Question: I have been stuck on something on PowerQuery for hours now and I cannot seem to find a solution to my problem.
I try to use "Table.TransformColumns" to change the table.
My code is
'''
= Table.TransformColumns(table,{"A Only",
each Table.SelectRows(_, (X)=> Text.Contains(X[Customer Search Term], [Word A]))})
'''
and the error msg is
> Expression.Error: The column 'Word A' of the table wasn't found.
If I change the [Word A] into "AAA", the code can process normally.
Does anyone know how to use the columns[Word A] instead of the string "AAA"?

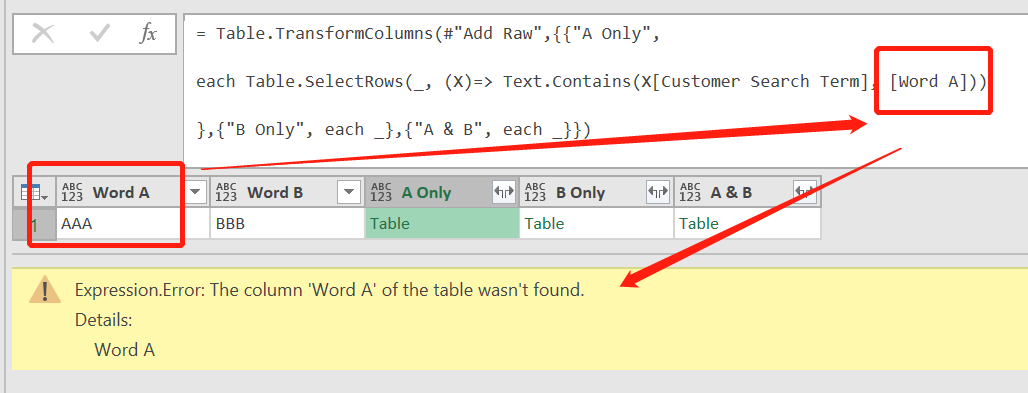
Answer: The problem here is that 'Table.Transform' applies a transformation to a single column and cannot reference other columns without some sort of workaround.
See this post for more information:
<URL>
The simplest approach is to define a new custom column (which can reference multiple existing columns) and then delete the existing one that it replaces.
To do it without needing an extra column, you can use the approach in the linked post and use a row transformation, which has the other columns as part of the record you're transforming:
'''
= Table.FromRecords(Table.TransformRows(table,
(r) => Record.TransformFields(r, {"A Only",
each Table.SelectRows(_, (X) => Text.Contains(X[Search Term], r[Word A]))
})))
'''
Note the 'r' in front of '[Word A]'. This is the context that was missing with 'Table.Transform'.